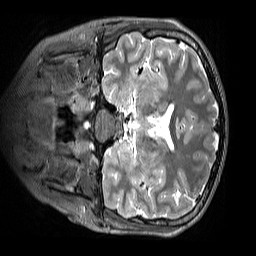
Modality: T2w
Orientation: coronal
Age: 11
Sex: male
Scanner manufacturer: siemens
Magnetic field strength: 3 T
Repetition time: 3.2 s
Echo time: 0.408 s